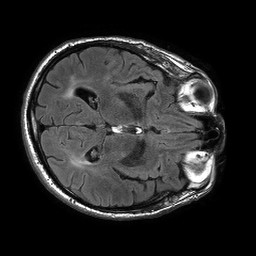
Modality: FLAIR
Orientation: axial
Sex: male
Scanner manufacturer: philips
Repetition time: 11 s
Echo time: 0.125 s